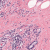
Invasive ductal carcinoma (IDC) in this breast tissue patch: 1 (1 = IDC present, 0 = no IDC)